Question: have a problem with customising of footer in react material-ui grid.
As shown in the image (below).
: '1 row selected'?

Thanks!
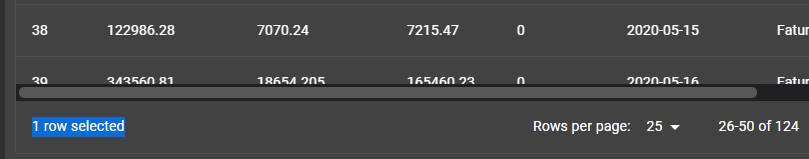
Answer: Thanks all for feedback.
See my solution based on the tip from @c0m1t!
'''
//setState on select onChange
const selectedRow = async (newSelection) => {
let id = newSelection.rowIds[0];
await dispatch({ type: FAT_SELECT_EDIT, payload:rows.filter(i => i.id === +id)[0] });
};
<DataGrid
onSelectionChange={selectedRow}
localeText={{
footerRowSelected: (count) => 'ID Selecionado: ${selected.id}'
}}
/>
'''
result:
<URL>